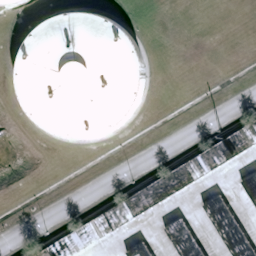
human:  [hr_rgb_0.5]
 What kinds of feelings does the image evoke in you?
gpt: storage tanks